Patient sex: M
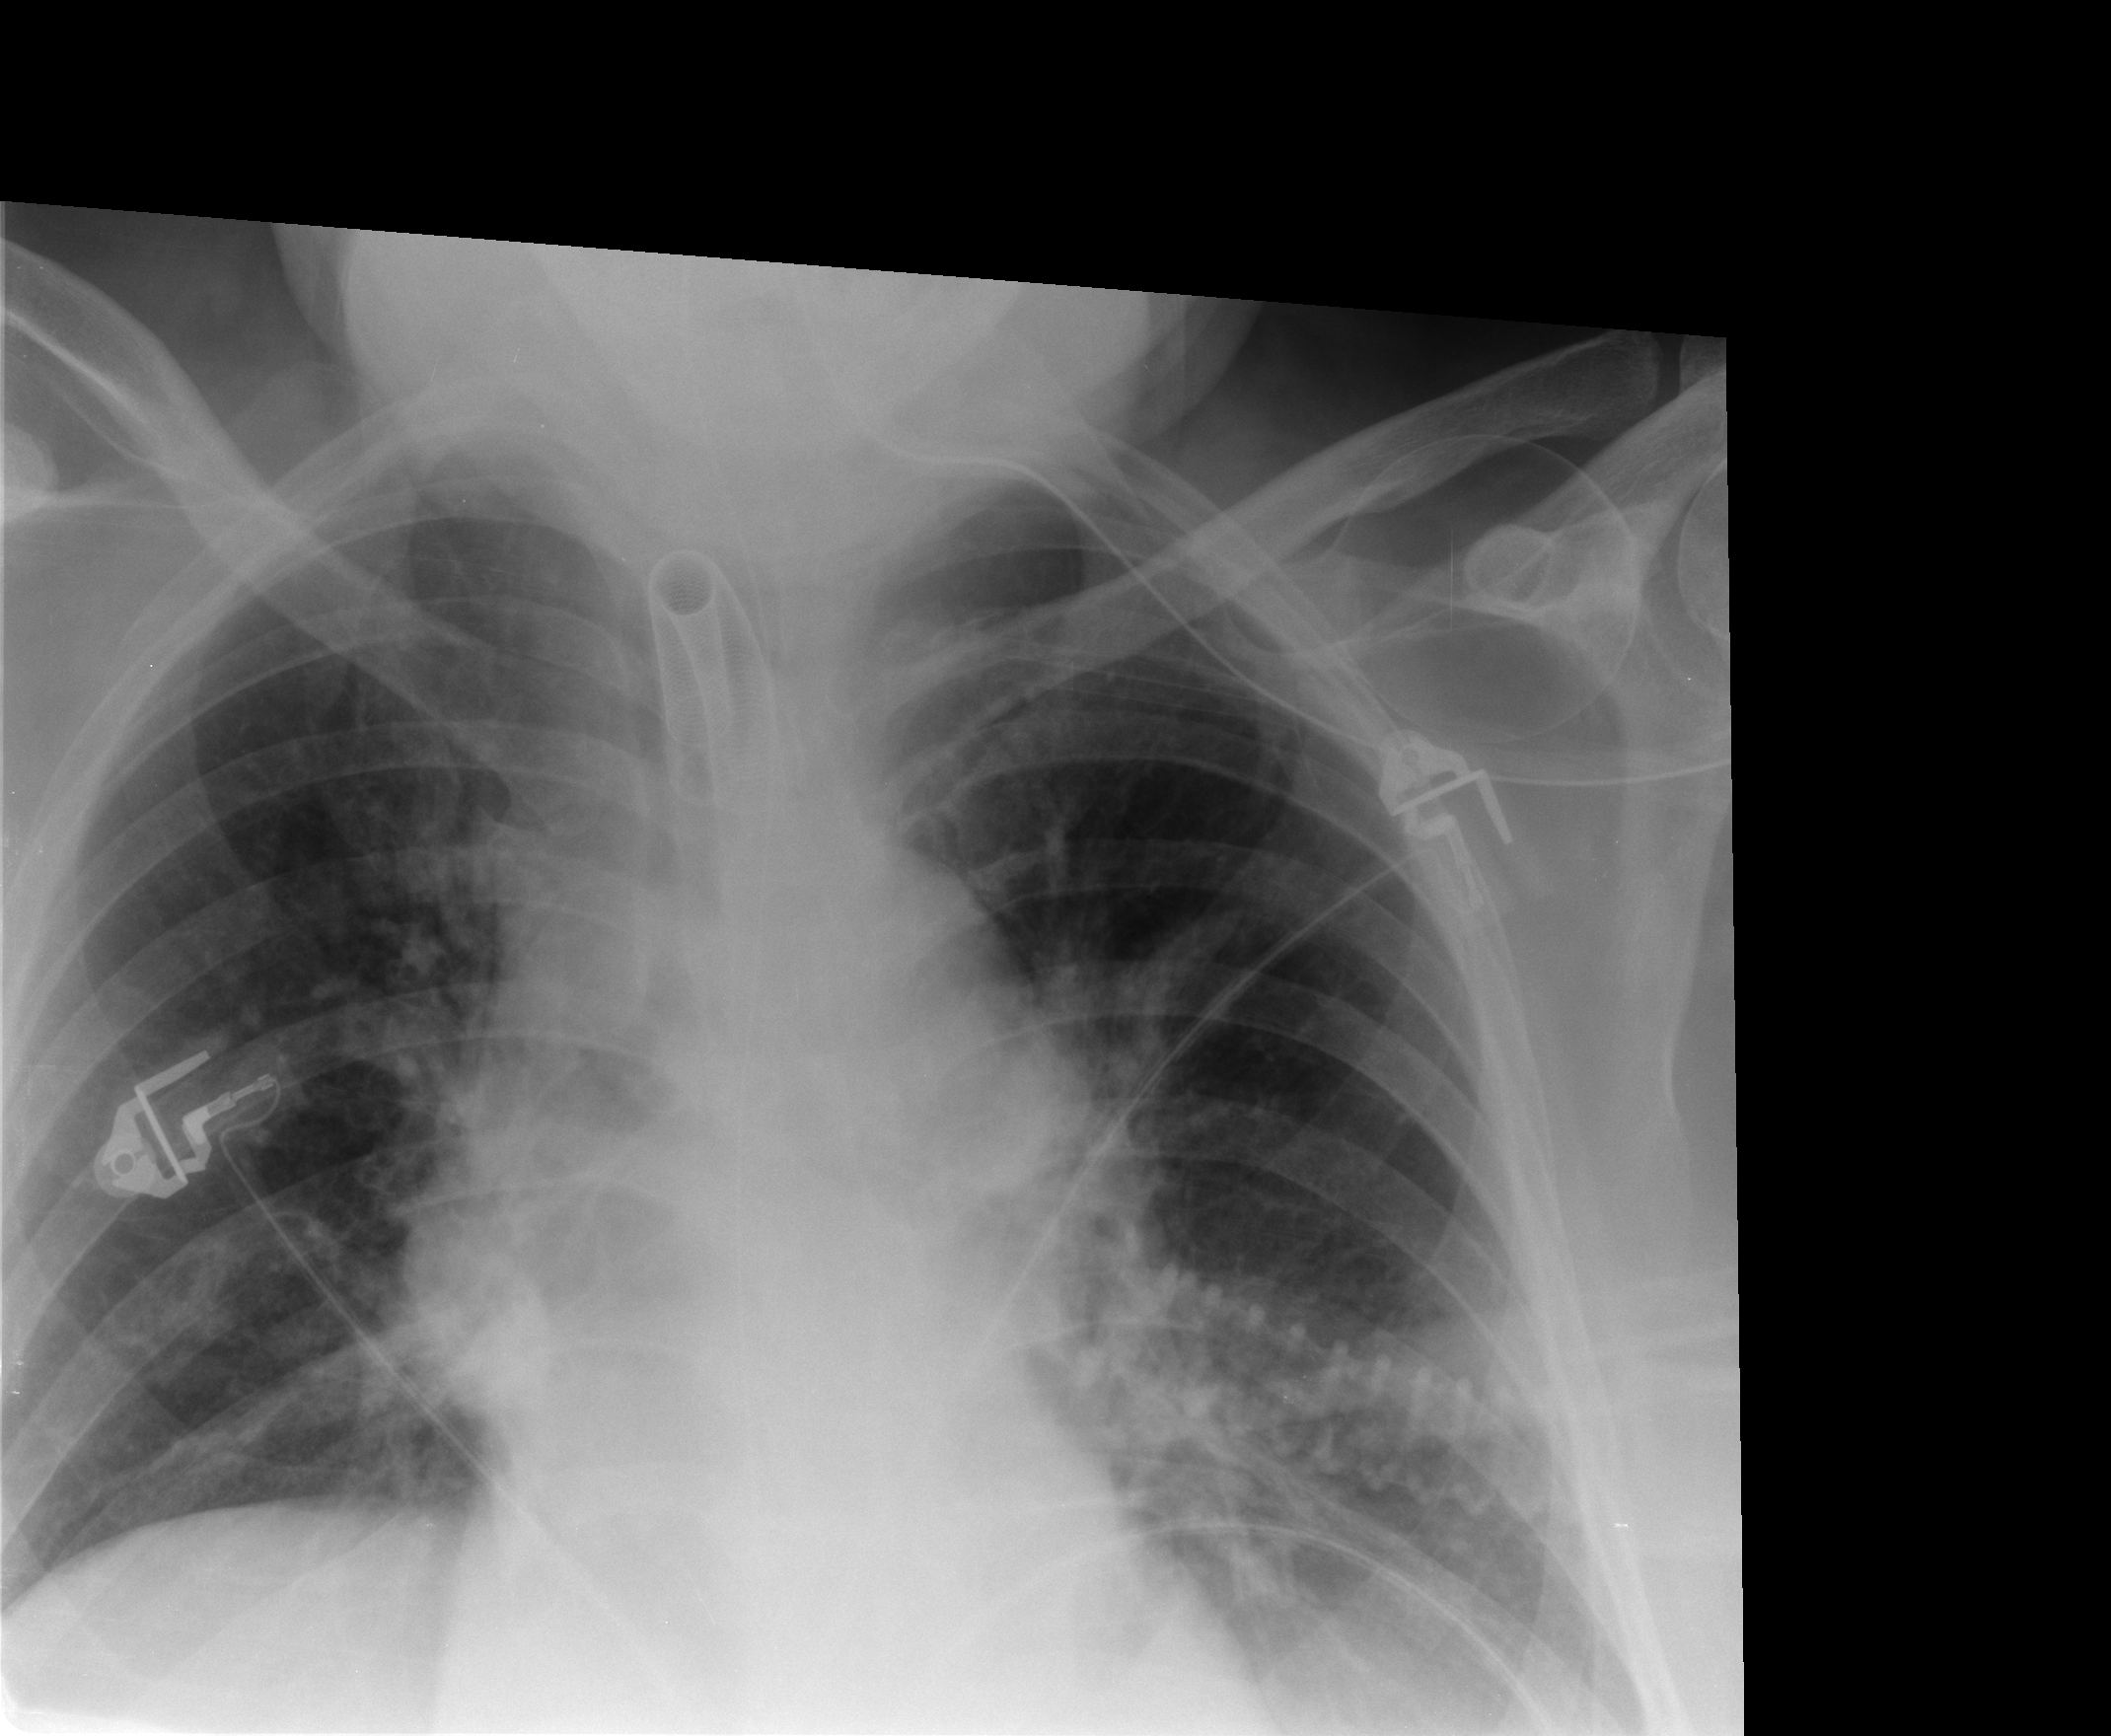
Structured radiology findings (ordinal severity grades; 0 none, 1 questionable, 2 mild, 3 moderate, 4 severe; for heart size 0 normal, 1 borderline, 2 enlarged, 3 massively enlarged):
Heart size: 0
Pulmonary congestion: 1
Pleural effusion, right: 0
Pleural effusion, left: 0
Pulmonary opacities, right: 0
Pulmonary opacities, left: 0
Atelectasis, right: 2
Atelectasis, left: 2